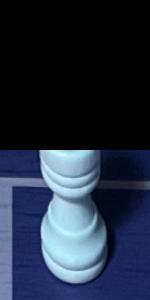
Label: Rook_White